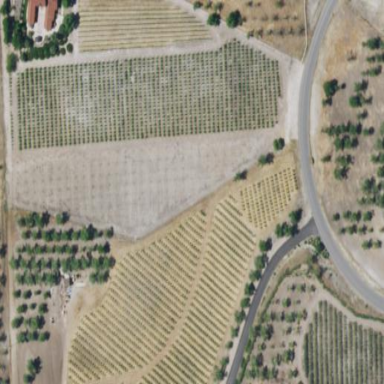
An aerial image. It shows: Vineyard with grape crops.